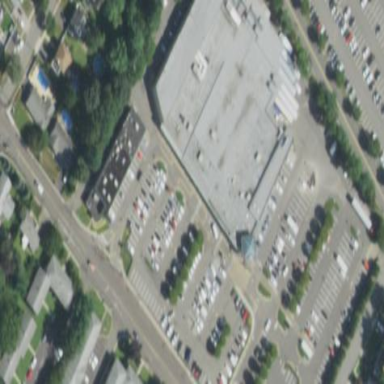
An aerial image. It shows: Retail area.